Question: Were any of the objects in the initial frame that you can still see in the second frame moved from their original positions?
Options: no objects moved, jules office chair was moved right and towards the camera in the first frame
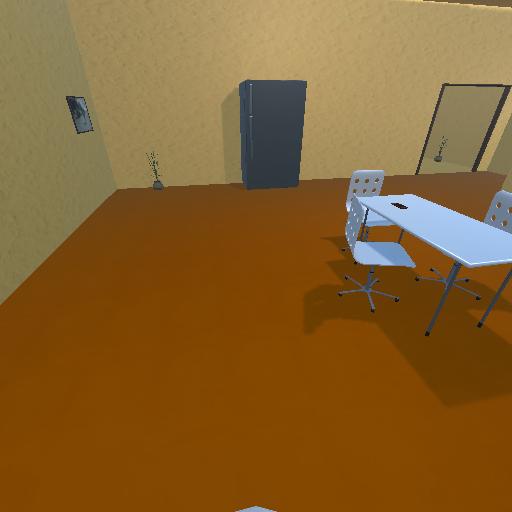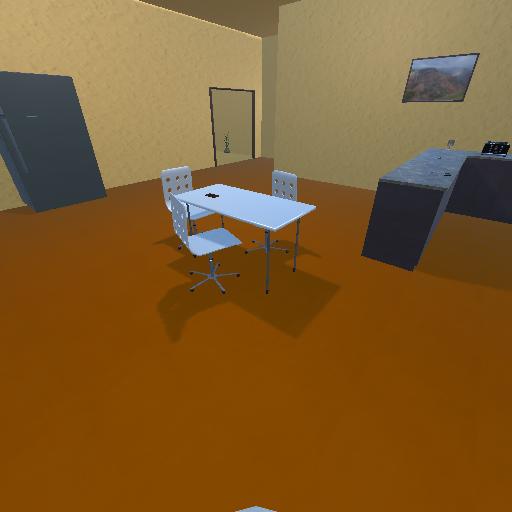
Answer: no objects moved